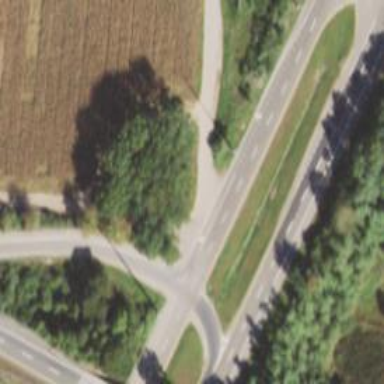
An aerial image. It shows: Asphalt trunk highway.